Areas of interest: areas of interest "Business Office Building"
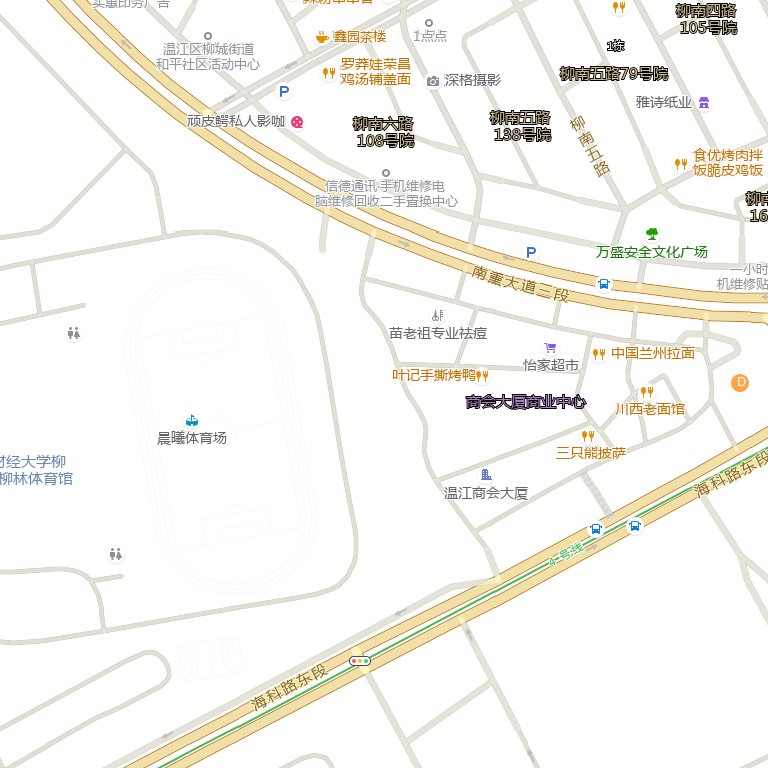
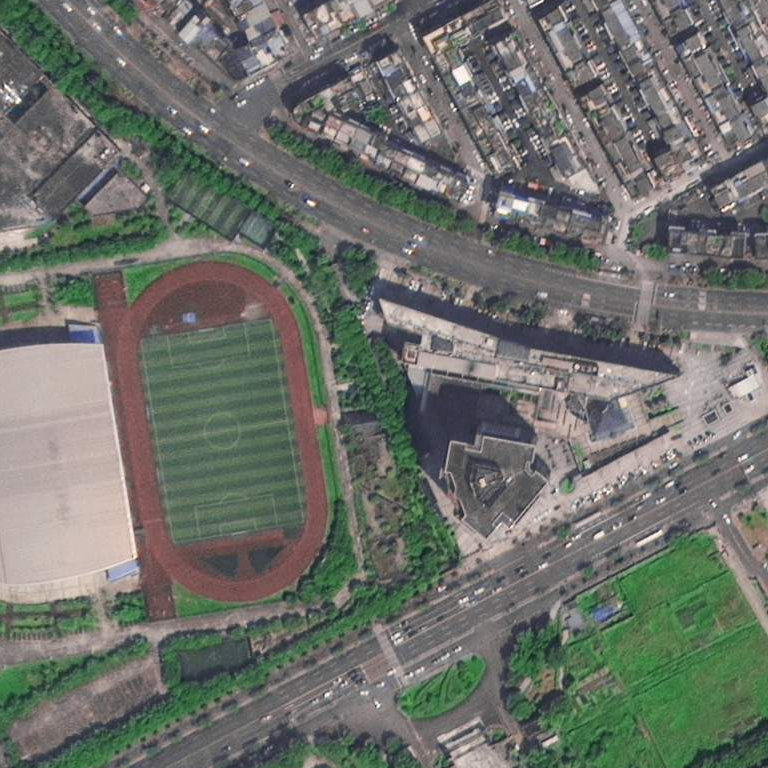